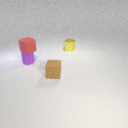
small purple rubber cylinder below small red rubber cube